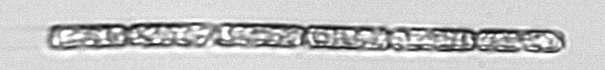
Label: Dactyliosolen_fragilissimus